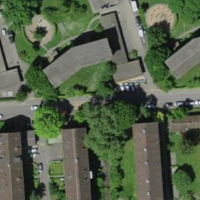
EUNIS habitat code: 55
Species observed at this site:
Pseudeuophrys lanigera
Anthrenus verbasci